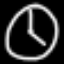
Label: clock